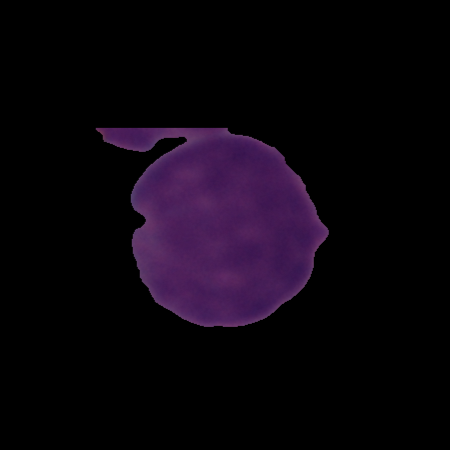
Label: cancer